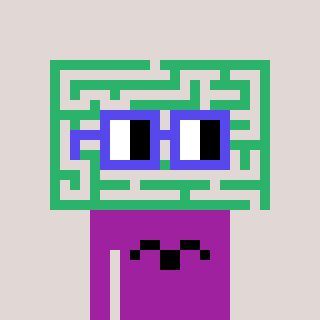
a pixel art character with square blue glasses, a maze-shaped head and a magenta-colored body on a warm background